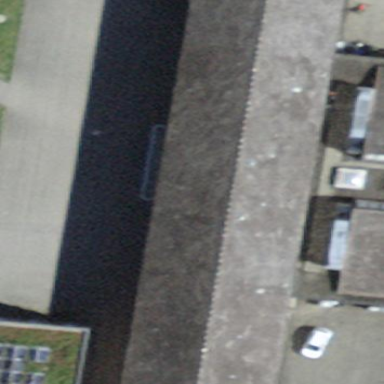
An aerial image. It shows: Building with hipped roof.